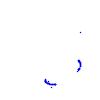
Particle: kaon